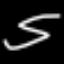
Label: squiggle